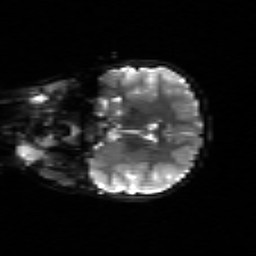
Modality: sbref
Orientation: coronal
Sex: female
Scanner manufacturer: siemens
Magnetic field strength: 3 T
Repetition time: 5 s
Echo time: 0.071 s